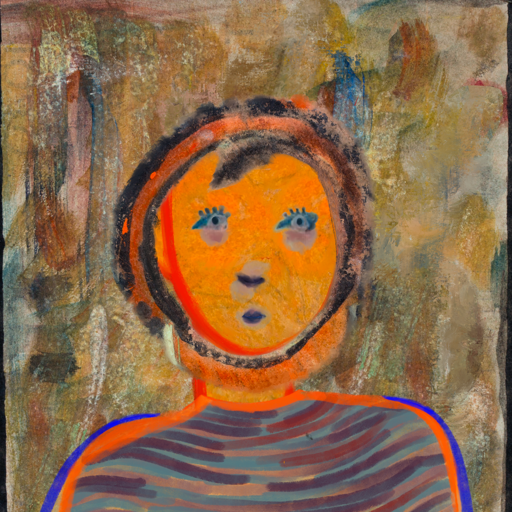
Background: Pipe, Head And Neck Front: Sisters, Face Front: Hill_Girl, Bust: Experience, Hair Front: Childish, Head Accessory: Blank, Second Necklace: Blank, Necklace: Blank, Baby: Blank